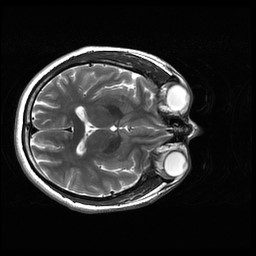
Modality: T2w
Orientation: axial
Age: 29
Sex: male
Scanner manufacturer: ge
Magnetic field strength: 3 T
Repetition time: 5.192 s
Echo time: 0.1003 s